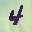
Label: 4